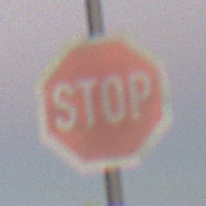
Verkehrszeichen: Stop
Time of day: SunriseSunset
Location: Outdoor (Nature)
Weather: Clear
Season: NotSpecified
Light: Natural